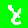
Digit: 8